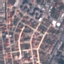
Label: Residential